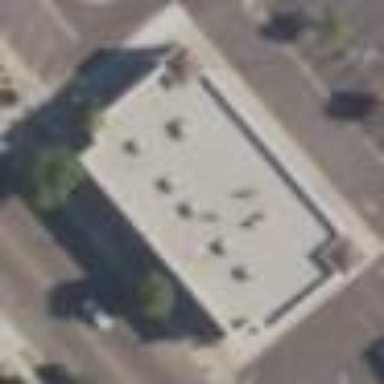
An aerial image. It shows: Commercial building serving as neighborhood shopping center.